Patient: sex F, age 86
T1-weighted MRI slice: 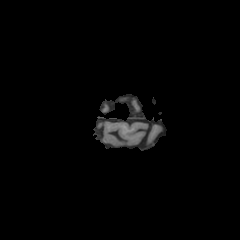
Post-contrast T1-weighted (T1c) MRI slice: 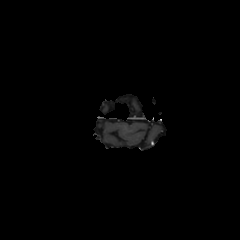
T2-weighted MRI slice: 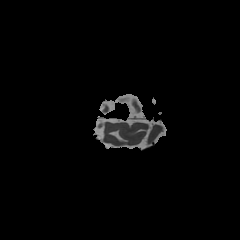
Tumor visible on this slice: no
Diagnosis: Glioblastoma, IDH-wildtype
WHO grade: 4